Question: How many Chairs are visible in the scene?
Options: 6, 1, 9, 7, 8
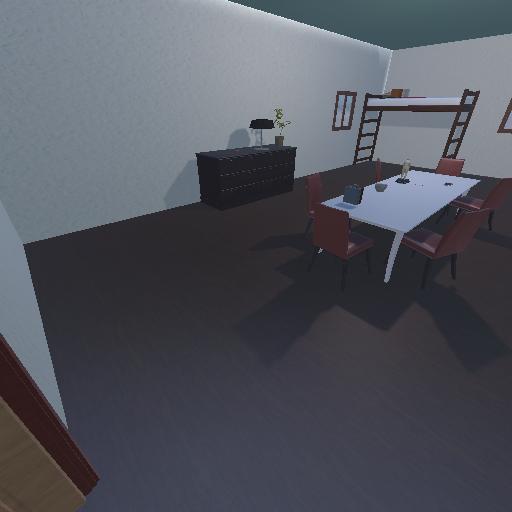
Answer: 6